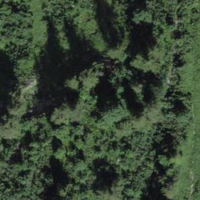
EUNIS habitat code: 44
Species observed at this site:
Viola calcarata